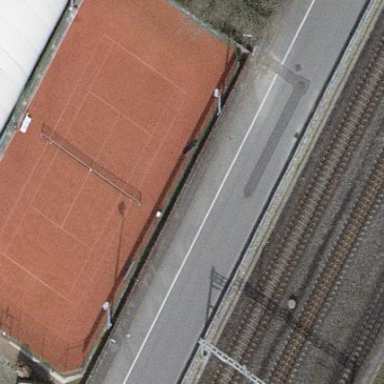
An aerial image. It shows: Tennis court on pitch designated for leisure land.